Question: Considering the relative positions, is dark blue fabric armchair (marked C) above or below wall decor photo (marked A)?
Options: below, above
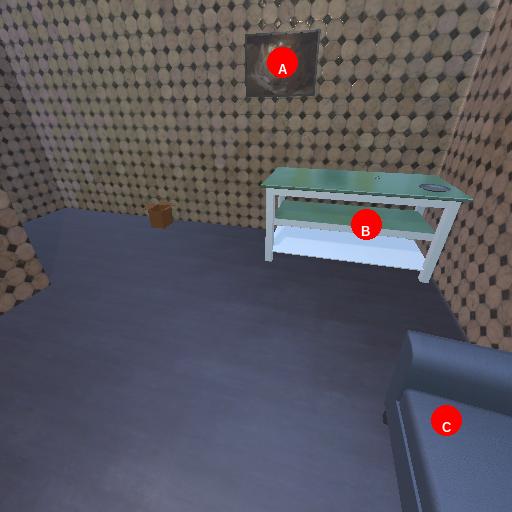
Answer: below